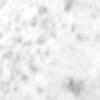
Label: no_change